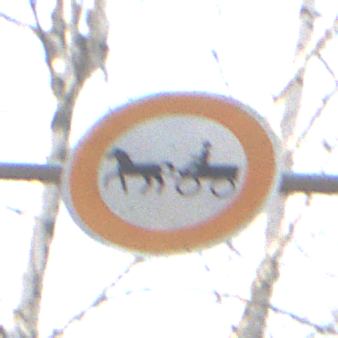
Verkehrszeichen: VerbotGespannfuhrwerke
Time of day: MorningAfternoon
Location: Outdoor (Nature)
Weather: Clear
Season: Winter
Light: Natural